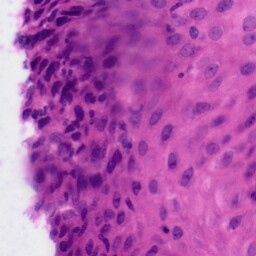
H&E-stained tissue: Tonsil